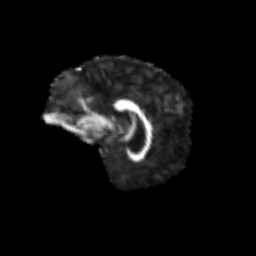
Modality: FA
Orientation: sagittal
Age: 67
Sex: female
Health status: ill
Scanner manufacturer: siemens
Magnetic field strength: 3 T
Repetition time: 8.7 s
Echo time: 0.11 s